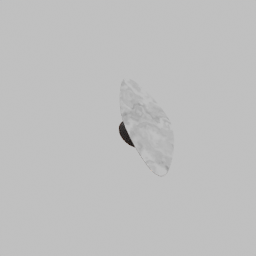
Label: furniture